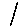
Label: line